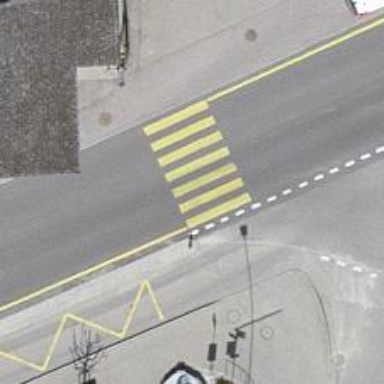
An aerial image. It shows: Uncontrolled zebra crossing on the road.